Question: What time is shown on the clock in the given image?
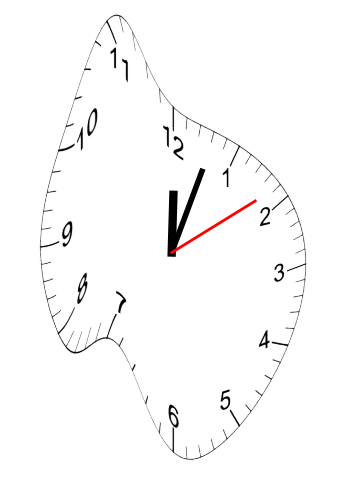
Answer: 12:03:09